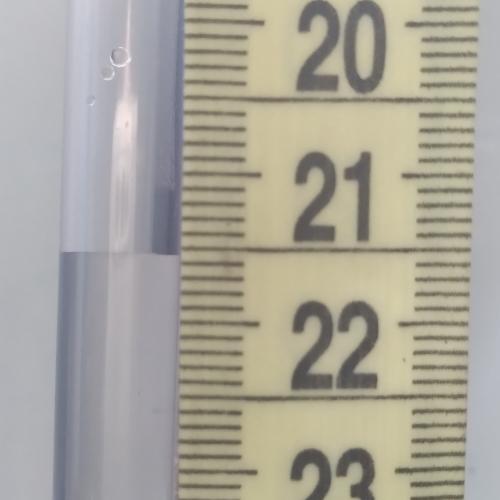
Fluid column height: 21.5 cm